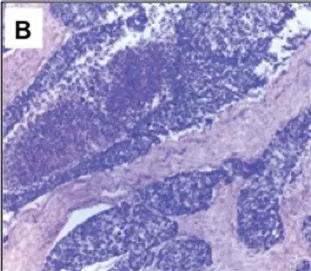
E 20x: Solid tumoural nests are observed, consisting of small cells with limited cytoplasm.
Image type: pathology (immunostaining)